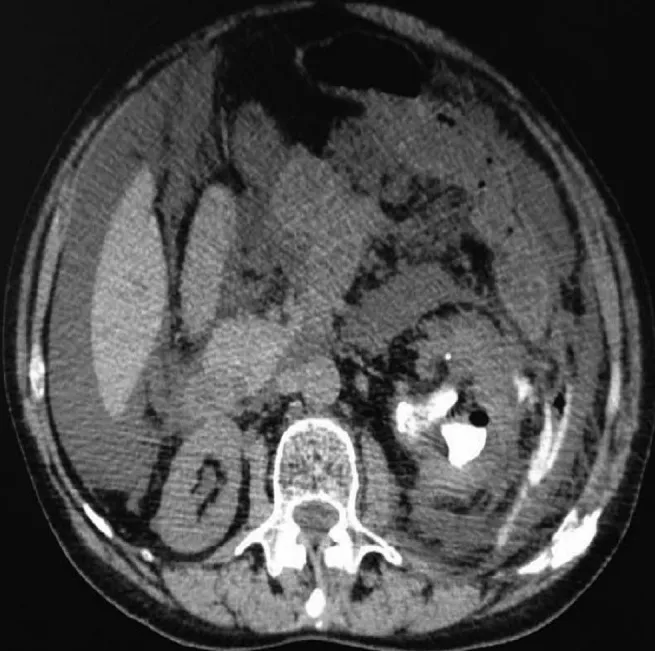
Postoperative CT scan showing intraperitoneal fluid collection.
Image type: radiology (ct)